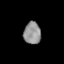
Tissue: lung
Cell type: Epithelial cells
Senescence score: 0.235
Nuclear area (px): 372
Mean DAPI intensity: 144.72